Question: I am dynamically adding text to an existing image. What I am finding strange though is that with each use of the pen/brush/font I am using, the text appears to get thinner.
It may be easier to see a snippet of the code.
There are some variables in use in the code below, that are not declared in the code below - this is a snippet of a large chunk of code much of which is irrelevant to the question. This part is what writes the text.
Ultimately all the resources are created as using blocks.
then we get down to the 'AddTextToGraphicsPath()' method - which is shown below. This simply applies the text to the path.
'''
Using fiTextFont As New Font("Arial"), FontStyle.Bold)
Using brush As Brush = New SolidBrush(ColorTranslator.FromHtml("#000000"))
Using pen As Pen = New Pen(ColorTranslator.FromHtml("transparent"))
Using oImage As Image = Image.FromFile(fName)
Using grfx As Graphics = Graphics.FromImage(oImage)
For i As Integer = 0 To loopCount
Using gPath As GraphicsPath = New GraphicsPath()
grfx.SmoothingMode = Drawing2D.SmoothingMode.HighQuality
grfx.TextRenderingHint = Drawing.Text.TextRenderingHint.ClearTypeGridFit
grfx.CompositingQuality = CompositingQuality.HighQuality
Dim sFormat As New StringFormat(StringFormat.GenericTypographic)
sFormat.Alignment = StringAlignment.Center
Dim textSplit() As String = fiText.Split(vbCrLf)
AddTextToGraphicsPath(gPath, grfx, textSplit(0).Replace(vbLf, ""), fiTextFont, fxPos, fyPos, pen, brush, Nothing, sFormat)
AddTextToGraphicsPath(gPath, grfx, textSplit(1).Replace(vbLf, ""), fiTextFont, fxPos, fyPos + fiTextFont.Size - 2, pen, brush, Nothing, sFormat)
End Using
Next
End Using
End Using
End Using
End Using
'''
End Using
And here is the method which applies the text to the path.
'''
Private Shared Sub AddTextToGraphicsPath(ByRef gPath As GraphicsPath, ByRef grfx As Graphics, ByRef text As String, ByRef font As Font, ByRef x As Single, ByRef y As Single, ByRef pen As Pen, ByRef brush As Brush, ByRef matrix As Matrix, ByRef sFormat As StringFormat)
gPath.AddString(text, font.FontFamily, font.Style, font.Size, New PointF(x, y), sFormat)
If (matrix IsNot Nothing) Then gPath.Transform(matrix)
grfx.DrawPath(pen, gPath)
grfx.FillPath(brush, gPath)
End Sub
'''
Eveything works perfectly well - text is applied in the correct position and with the correct font etc, though the second line seems to be a lot lighter in weight.
If i set the font to 'Bold' the first line is bold, second "appears" to be regular, though stepping through the code i can see that the font does not change.
And the resulting image looks a little something like the example below:

I have now tried the same code, but created new font,pen, brush for each of the calls to AddTestToGraphicsPath and it still does the same; so wondering if this is an issue with GraphicsPath.AddString() ?
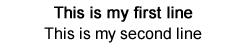
Answer: Ok - This had been driving me mad for the last couple of days.
Typically, within an hour or so of posting this question I managed to resolve the issue.
I needed to perform a reset on the 'GraphicsPath' before applying my string.
Not 100% sure WHY this causes an issue, though it for sure resolved the issue.
I believe that the reason it happens is that the strings path data from the first path is still present when adding the second string. the 'grfx.FillPath' method is then applying a fill twice to the first one.
So just before adding the string I simply put 'gPath.Reset()' - this ensures that the graphicspath - which is passed by 'ByRef' is reset for the next string to be added.